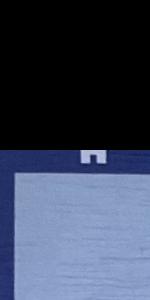
Label: Empty